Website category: restaurant
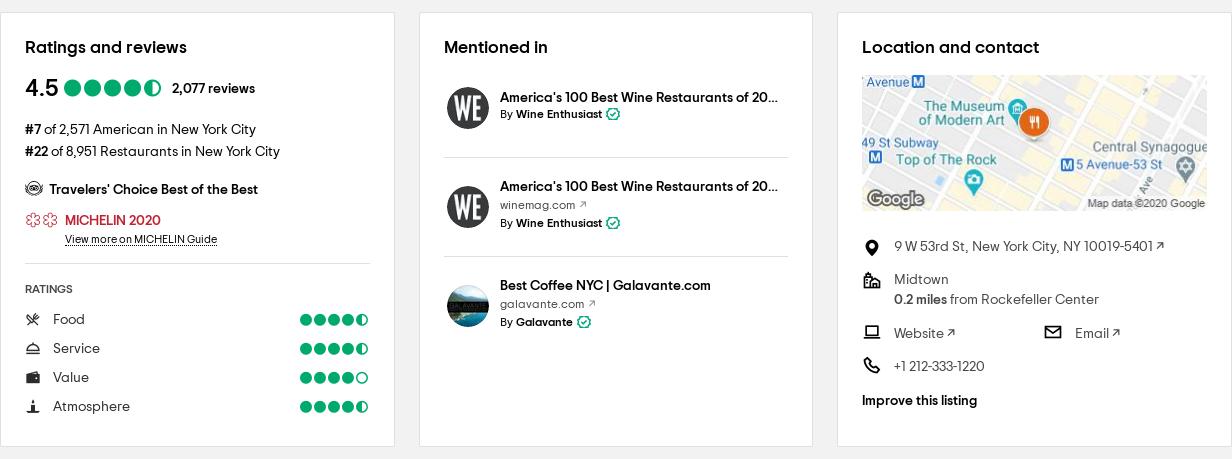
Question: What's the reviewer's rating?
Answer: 4.5

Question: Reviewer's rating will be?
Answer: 4.5

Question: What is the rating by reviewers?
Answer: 4.5

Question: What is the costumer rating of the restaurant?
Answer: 4.5

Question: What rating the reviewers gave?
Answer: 4.5

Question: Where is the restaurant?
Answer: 9 W 53rd St, New York City, NY 10019-5401

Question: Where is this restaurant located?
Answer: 9 W 53rd St, New York City, NY 10019-5401

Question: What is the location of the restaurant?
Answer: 9 W 53rd St, New York City, NY 10019-5401

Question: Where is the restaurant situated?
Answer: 9 W 53rd St, New York City, NY 10019-5401

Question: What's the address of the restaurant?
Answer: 9 W 53rd St, New York City, NY 10019-5401

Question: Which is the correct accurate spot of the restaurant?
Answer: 9 W 53rd St, New York City, NY 10019-5401

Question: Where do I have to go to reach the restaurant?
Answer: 9 W 53rd St, New York City, NY 10019-5401

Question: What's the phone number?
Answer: +1 212-333-1220

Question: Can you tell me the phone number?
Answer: +1 212-333-1220

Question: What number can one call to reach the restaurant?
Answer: +1 212-333-1220

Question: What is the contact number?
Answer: +1 212-333-1220

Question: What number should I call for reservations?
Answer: +1 212-333-1220

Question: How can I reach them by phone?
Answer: +1 212-333-1220